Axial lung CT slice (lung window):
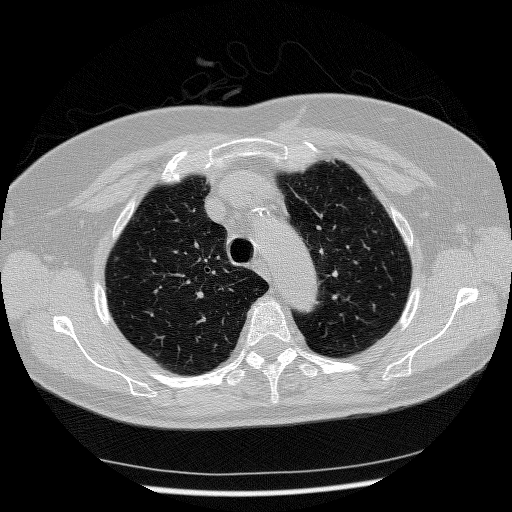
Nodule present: no